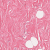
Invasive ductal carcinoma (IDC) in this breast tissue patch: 0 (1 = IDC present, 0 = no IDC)